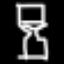
Label: hourglass